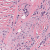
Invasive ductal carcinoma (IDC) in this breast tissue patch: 1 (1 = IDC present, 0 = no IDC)